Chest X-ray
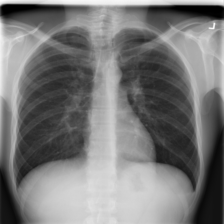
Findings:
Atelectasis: negative
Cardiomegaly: negative
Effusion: negative
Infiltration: negative
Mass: negative
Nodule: negative
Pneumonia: negative
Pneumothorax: negative
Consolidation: negative
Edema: negative
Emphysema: negative
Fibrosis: negative
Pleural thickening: positive
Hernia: negative